Question: I need to do a loading window in java like this:

I tried with the jframe but I can't figure it out, I can't remove the close button, my jframe should look like a jpanel before that program begin, somebody know how to do this.
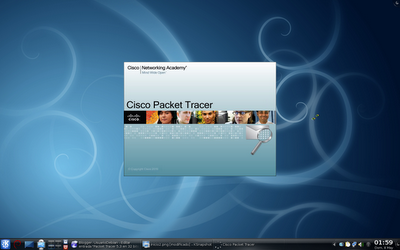
Answer: ## You Could...
Use Java's inbuild <URL> support. This is good as it gets loaded relatively earlier in the process by the JVM itself, so it comes up reasonably quick.
The major drawback (in my opinion) is it can be troublesome to get right as it doesn't follow the standard painting process that most developers are use to and you are going to have to paint it all yourself, there's no component support
- <URL>
## You Could...
Create a 'JWindow'. This is a frameless window, which won't appear on the taskbar (at least for some OSs).
You gain complete control over what and how things get displayed, as it's like dealing with any other window.
The only problem is that it won't become available for you to load until the JVM has completed loading your application. If the JVM needs to download resources over the network, for example, this could produce an undesirable delay
For example
- <URL>
## You Could...
Use an undecorated frame. This is pretty much the same as the 'JWindow' option, except that a taskbar icon will be displayed, but on some OSs, this can't be completely helped.
See <URL> for more details
## Final thoughts
Swing is not thread safe. So if you're displaying a splash screen, this means you should be ensuring that whatever actions you are taking are done off the Event Dispatching Thread, possibly through the use of 'SwingWorker'